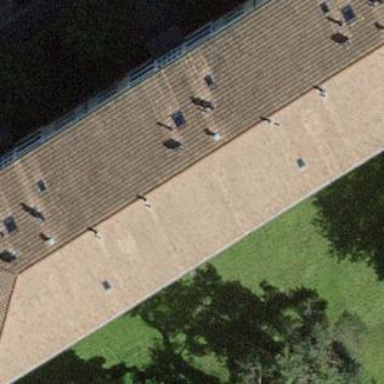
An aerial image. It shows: Hipped roof apartments building with roof tiles.